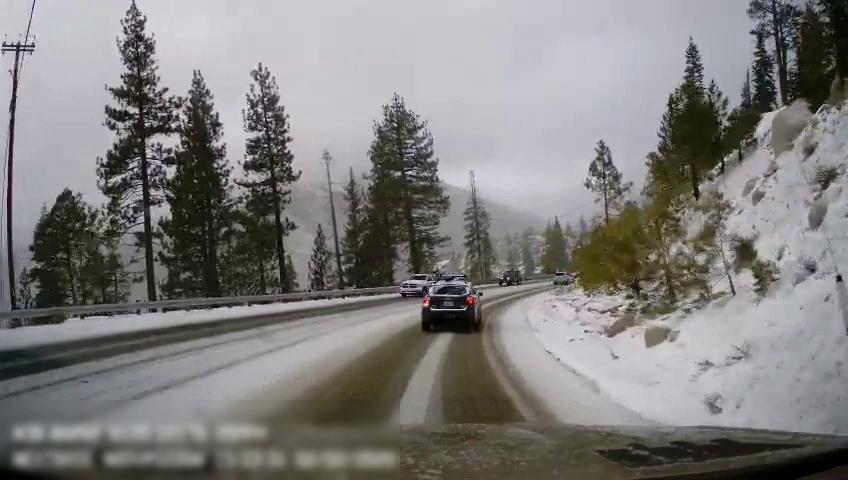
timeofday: Day
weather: Snowy
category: Drivable Space
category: Vehicles | Truck
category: Vehicles | SUV
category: Vehicles | Car
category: Vehicles | Car
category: Lanes | Current Lane